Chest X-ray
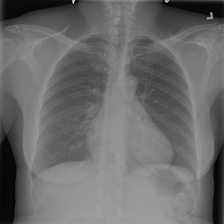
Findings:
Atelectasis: negative
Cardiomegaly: negative
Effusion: negative
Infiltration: negative
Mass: negative
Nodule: negative
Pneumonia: negative
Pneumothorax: negative
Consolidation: negative
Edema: negative
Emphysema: negative
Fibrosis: negative
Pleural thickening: negative
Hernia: negative